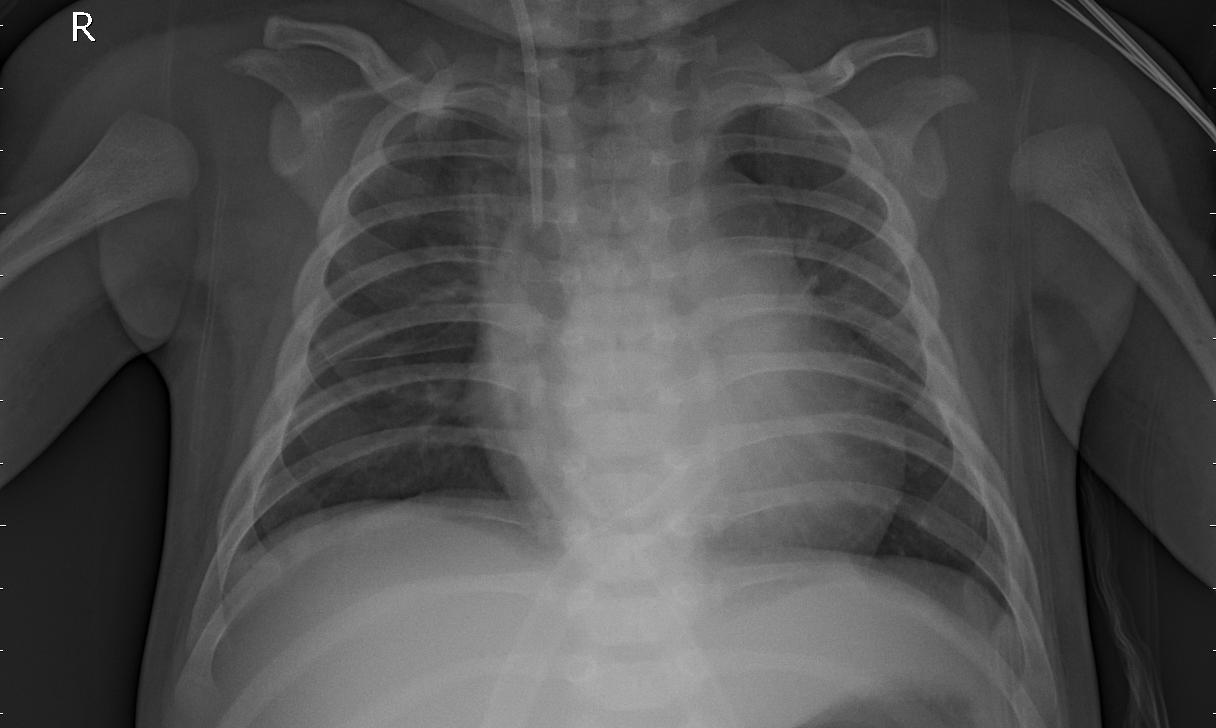
Diagnosis: PNEUMONIA